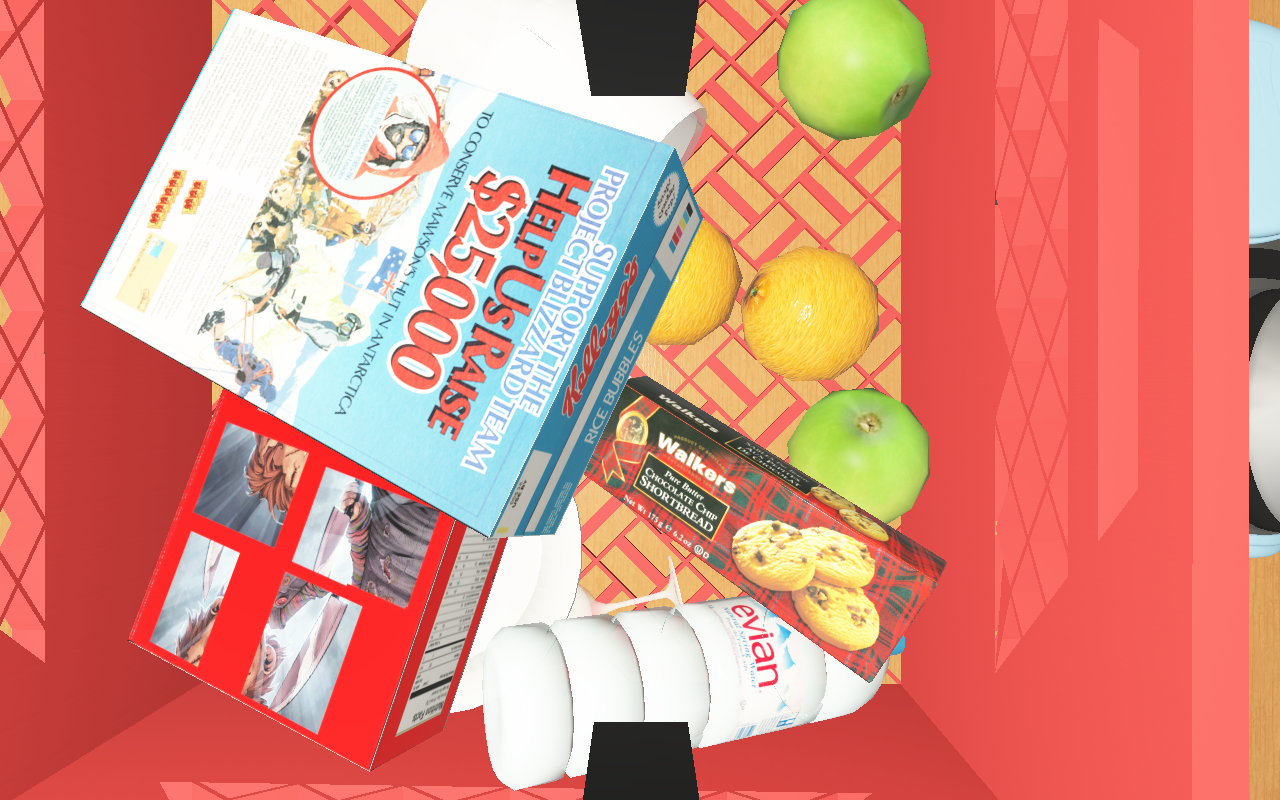
Objects in the scene:
carafe
water bottle
apple
apple
orange
orange
glass
wineglass
honey jar
jam jar
cereal box
biscuit box